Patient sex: M
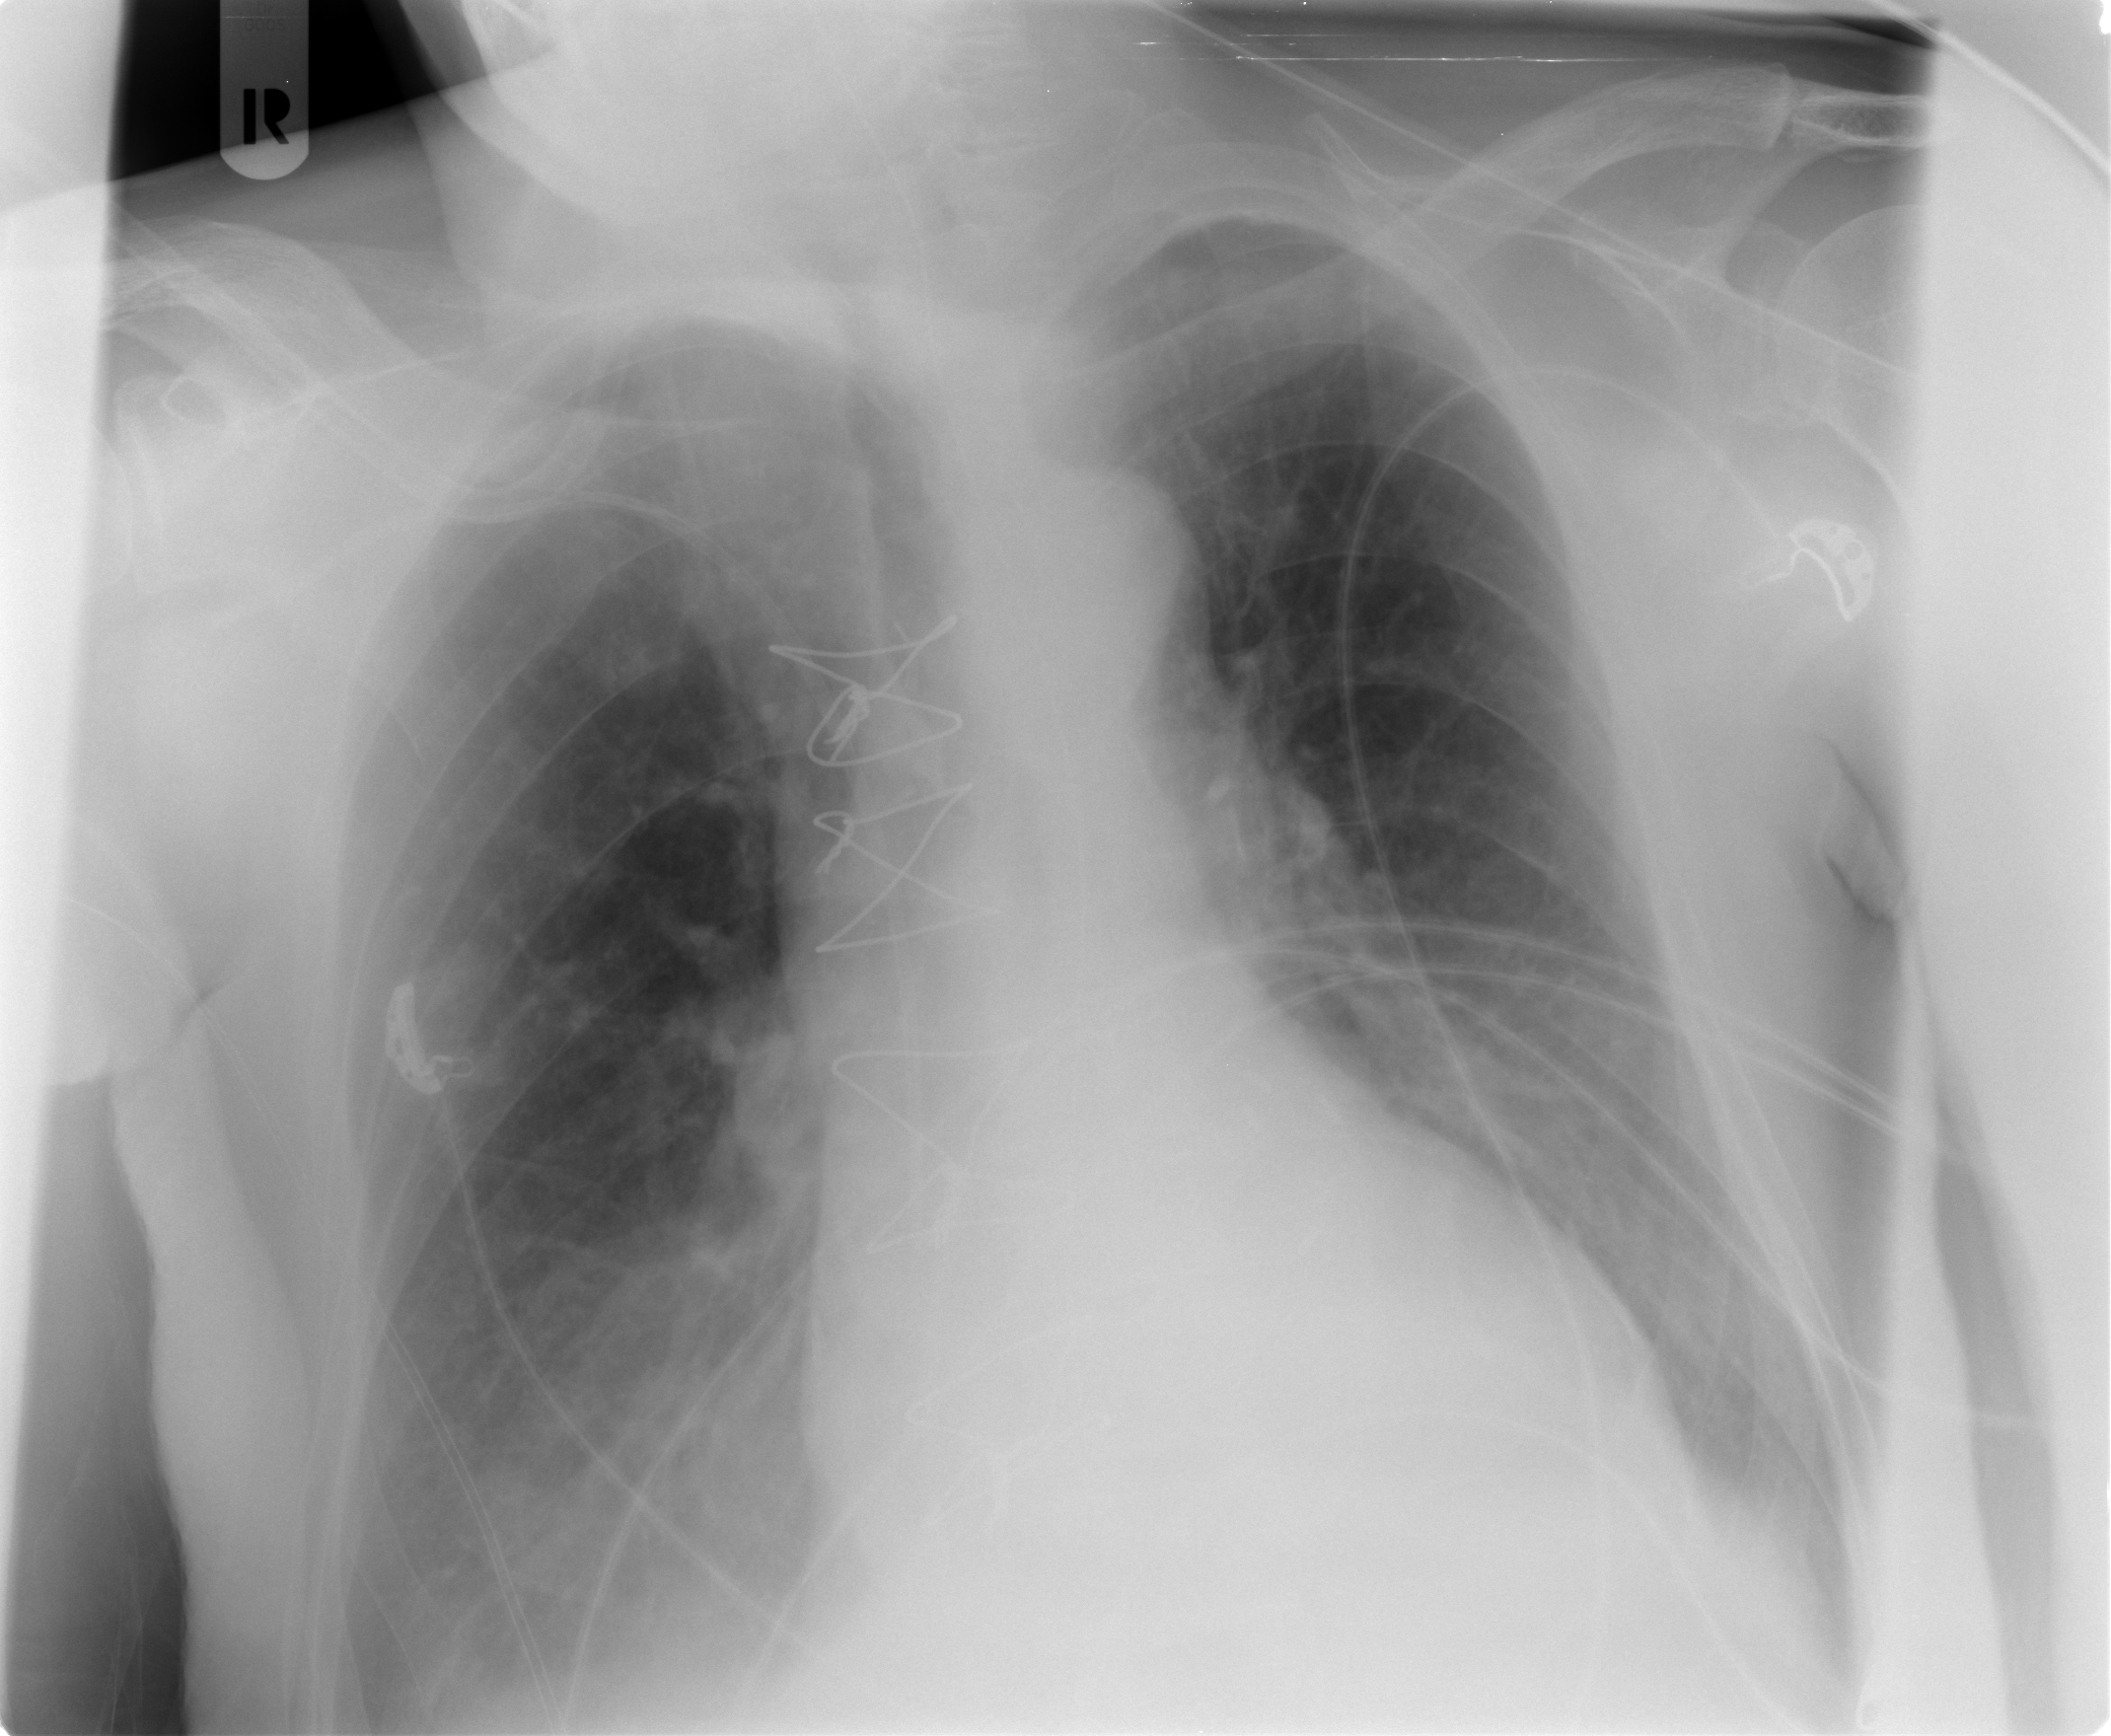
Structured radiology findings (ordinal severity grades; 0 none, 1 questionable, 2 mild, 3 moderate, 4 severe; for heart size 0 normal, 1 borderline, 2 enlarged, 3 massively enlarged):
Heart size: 0
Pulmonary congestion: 0
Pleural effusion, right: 2
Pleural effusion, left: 2
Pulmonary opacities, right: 0
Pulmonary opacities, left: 0
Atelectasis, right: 2
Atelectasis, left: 2